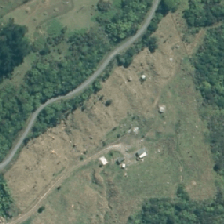
Land cover: manuka_kanuka